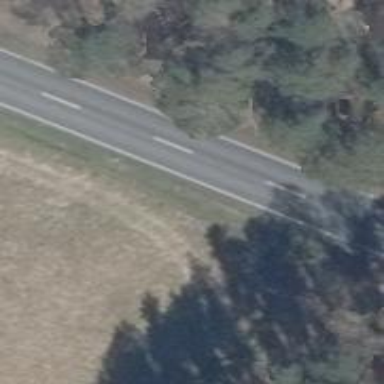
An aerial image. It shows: Secondary road with asphalt surface.